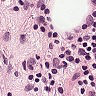
Metastatic tissue present: yes